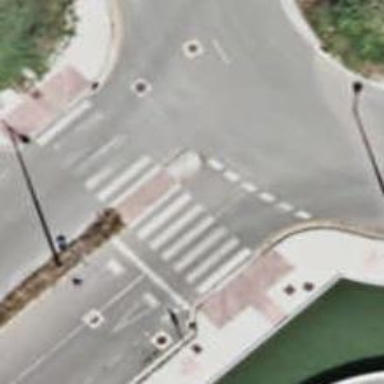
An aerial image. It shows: Uncontrolled crossing on the road.